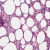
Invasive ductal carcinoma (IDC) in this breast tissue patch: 0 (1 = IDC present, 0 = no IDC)